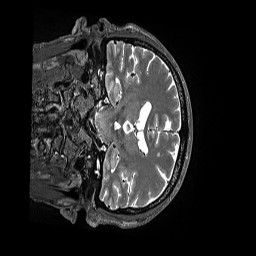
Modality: T2w
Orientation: coronal
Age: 62
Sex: male
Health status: ill
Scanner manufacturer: siemens
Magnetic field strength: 3 T
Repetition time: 3.2 s
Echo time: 0.564 s